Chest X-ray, AP view. Patient: 45 years old, sex M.
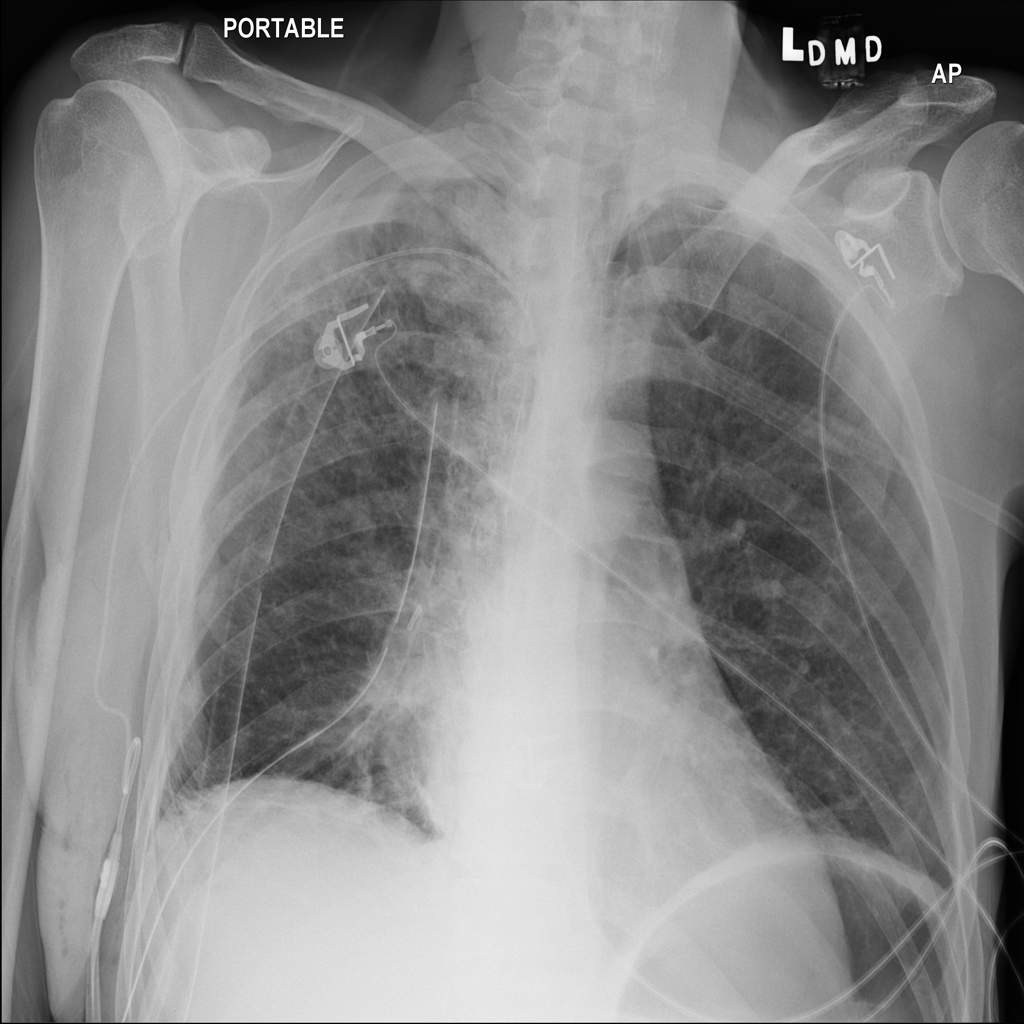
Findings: Infiltration